Interaction volume radius: 5 \u00c5
Interaction volume height: 35 \u00c5
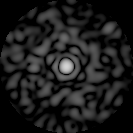
Disorder parameter: 0.8502